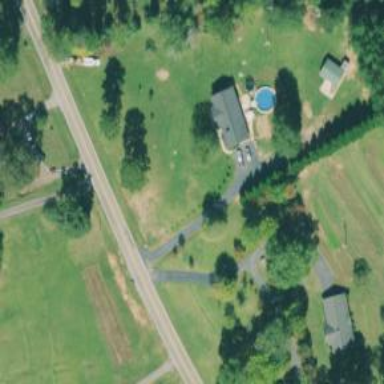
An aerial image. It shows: Driveway.